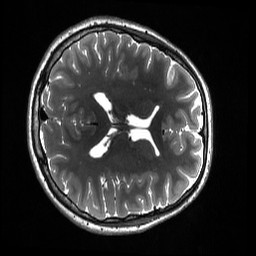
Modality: T2w
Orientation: axial
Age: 18
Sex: female